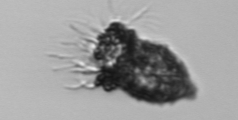
Label: Tintinnopsis